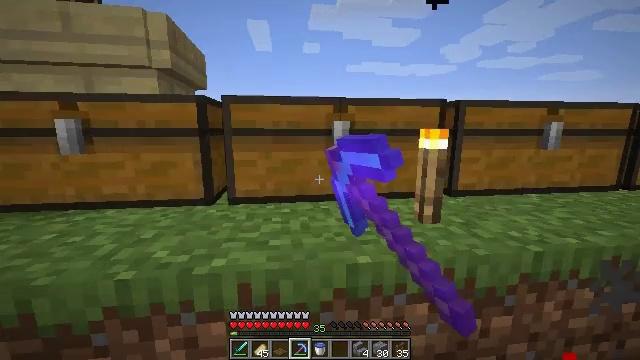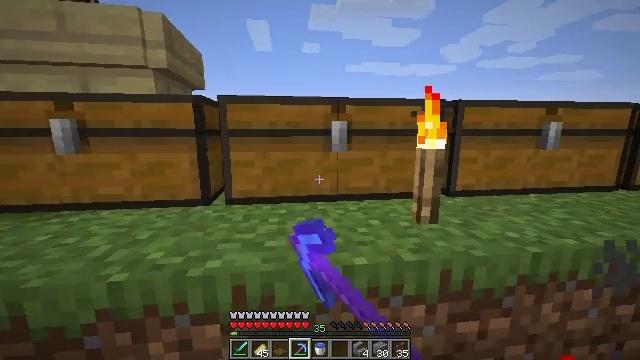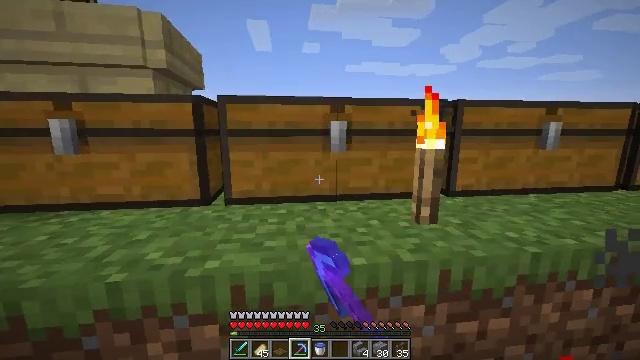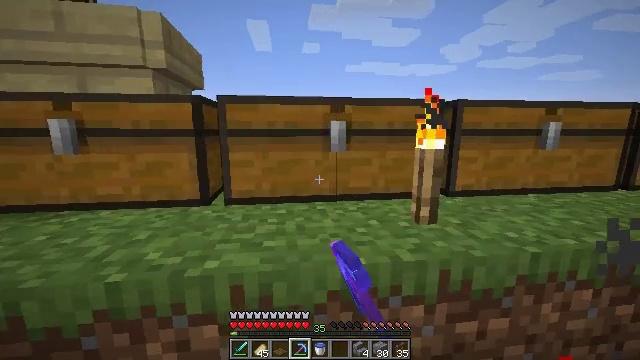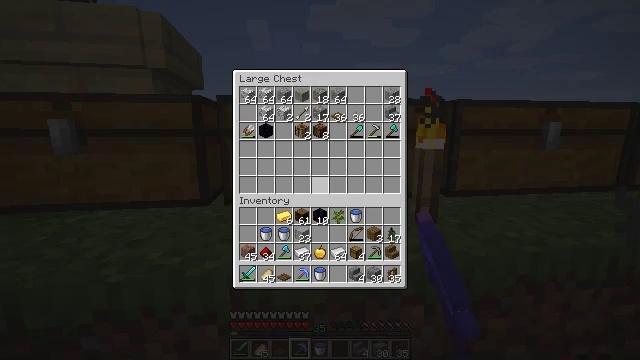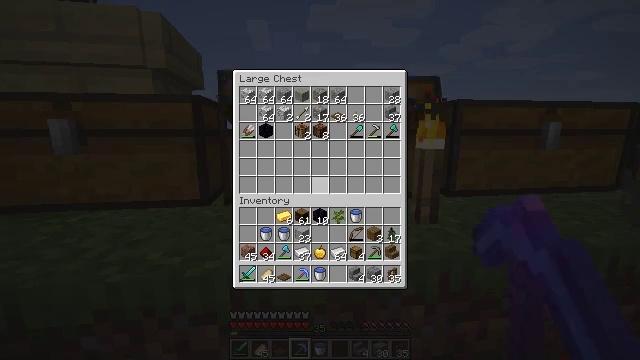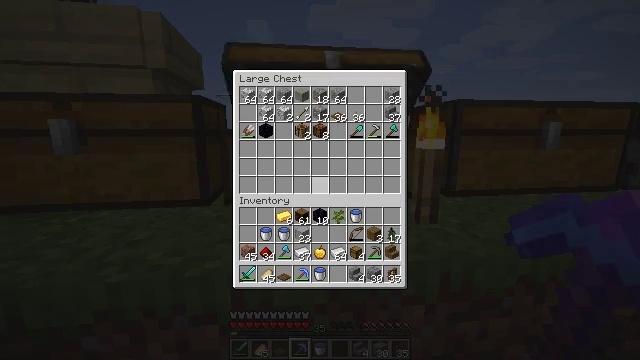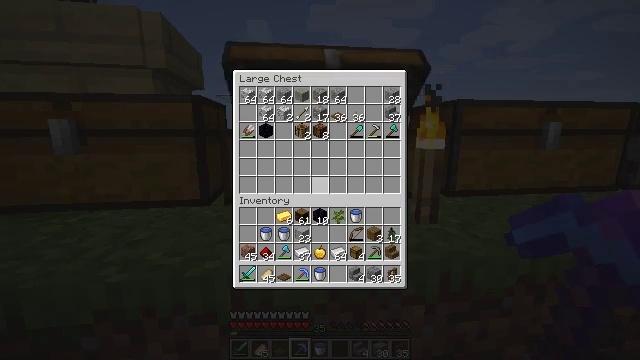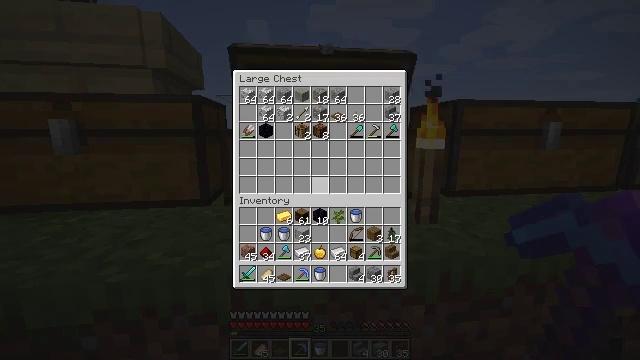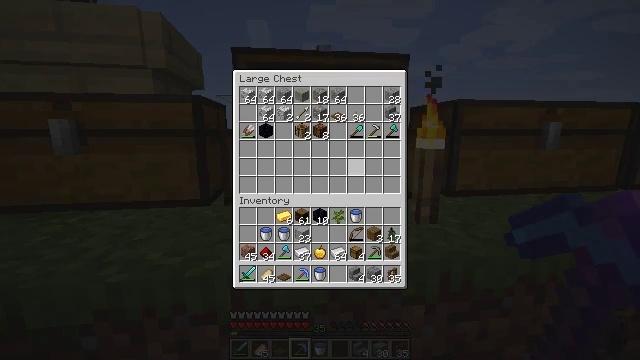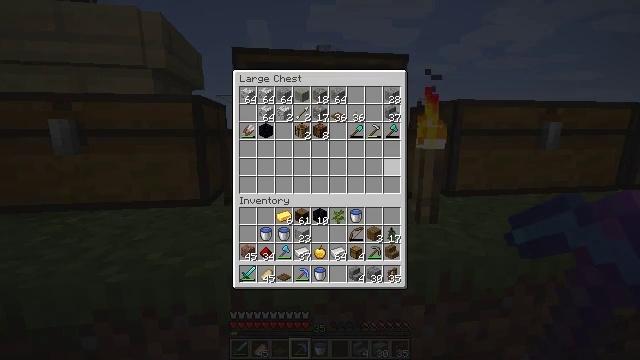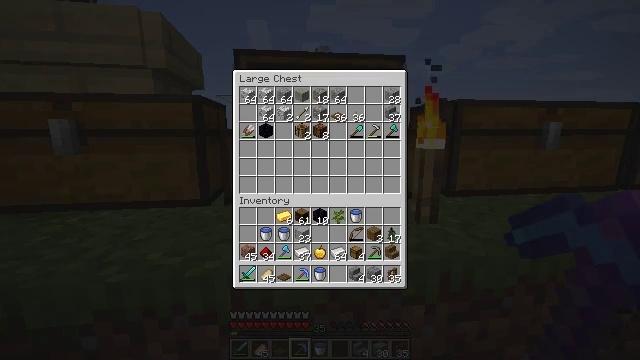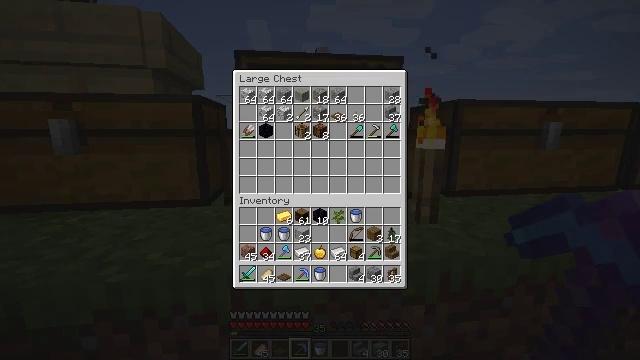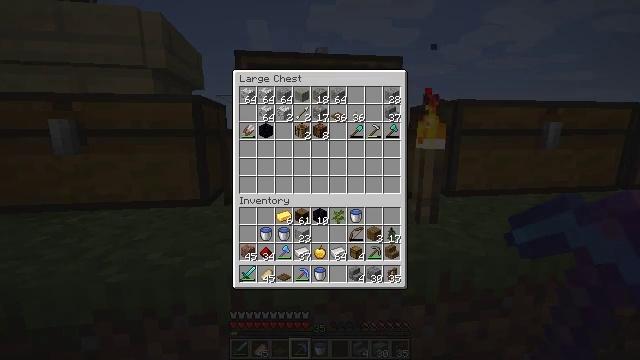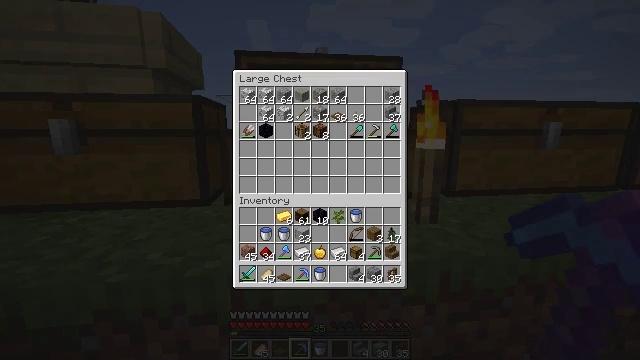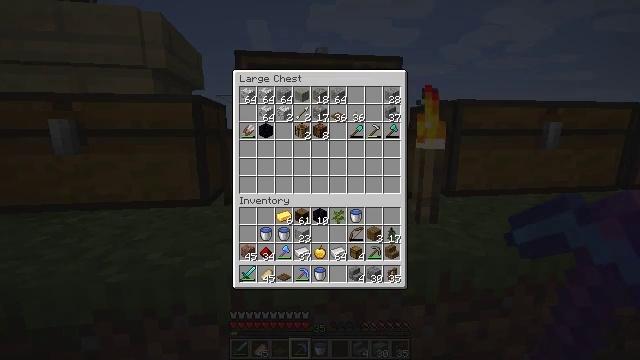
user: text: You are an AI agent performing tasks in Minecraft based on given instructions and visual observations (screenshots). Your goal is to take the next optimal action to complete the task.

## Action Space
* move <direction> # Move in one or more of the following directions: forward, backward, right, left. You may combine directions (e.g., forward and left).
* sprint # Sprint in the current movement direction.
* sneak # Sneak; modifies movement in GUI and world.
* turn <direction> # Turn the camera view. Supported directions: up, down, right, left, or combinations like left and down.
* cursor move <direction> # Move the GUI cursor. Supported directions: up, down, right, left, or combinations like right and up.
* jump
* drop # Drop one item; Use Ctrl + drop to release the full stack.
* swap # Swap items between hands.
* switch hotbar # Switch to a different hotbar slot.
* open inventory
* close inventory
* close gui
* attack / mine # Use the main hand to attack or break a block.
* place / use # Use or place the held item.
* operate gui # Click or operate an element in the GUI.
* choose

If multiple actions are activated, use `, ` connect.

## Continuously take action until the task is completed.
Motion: motion action
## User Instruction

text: Combine iron ingot and flint in the crafting table to make flint and steel.
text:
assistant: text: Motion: use / place
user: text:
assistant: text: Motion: no_op
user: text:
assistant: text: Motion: no_op
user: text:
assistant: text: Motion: open gui
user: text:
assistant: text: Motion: no_op
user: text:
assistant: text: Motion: no_op
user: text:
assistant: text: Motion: no_op
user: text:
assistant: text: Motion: no_op
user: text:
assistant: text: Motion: cursor move right
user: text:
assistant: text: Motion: cursor move right and up
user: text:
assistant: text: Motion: cursor move right and up
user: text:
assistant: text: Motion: cursor move up
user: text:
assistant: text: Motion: cursor move up
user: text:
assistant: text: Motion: cursor move up
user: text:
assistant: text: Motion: cursor move left
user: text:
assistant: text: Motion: no_op
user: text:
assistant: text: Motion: no_op
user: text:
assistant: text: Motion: no_op
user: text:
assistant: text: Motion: no_op
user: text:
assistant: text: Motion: no_op
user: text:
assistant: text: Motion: no_op
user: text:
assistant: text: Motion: no_op
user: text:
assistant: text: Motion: no_op
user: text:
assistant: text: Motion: no_op
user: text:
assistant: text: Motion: no_op
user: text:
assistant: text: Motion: no_op
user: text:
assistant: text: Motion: close gui
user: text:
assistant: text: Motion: no_op
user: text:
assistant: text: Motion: turn right
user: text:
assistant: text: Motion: turn right